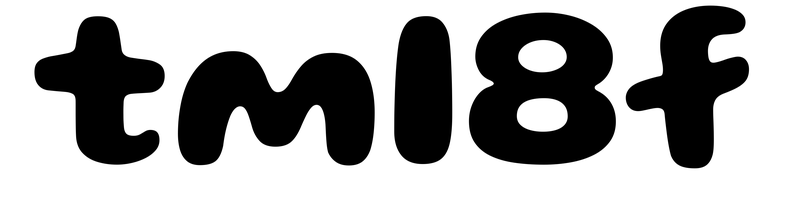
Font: Gluten_Bold